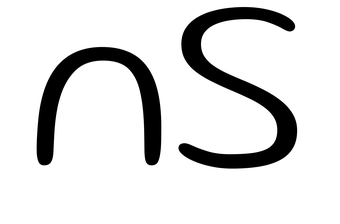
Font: Gluten_ExtraLight